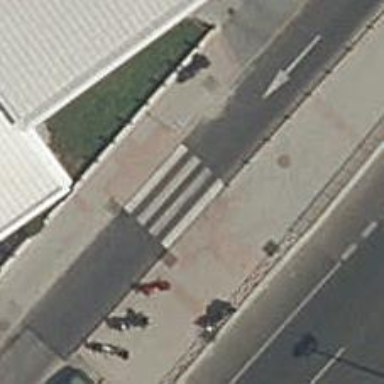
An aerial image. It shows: Zebra crossing on the road.